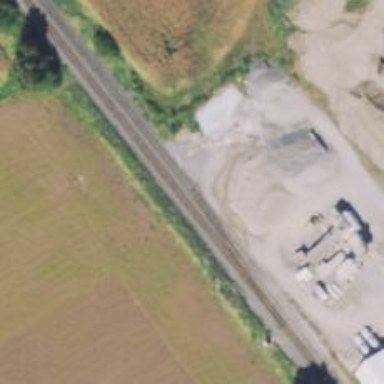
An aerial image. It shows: Railway siding with rails.